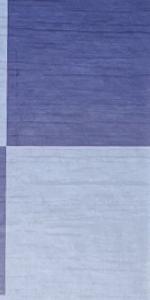
Label: Empty